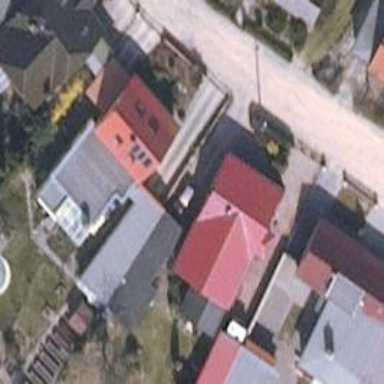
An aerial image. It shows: Detached building.